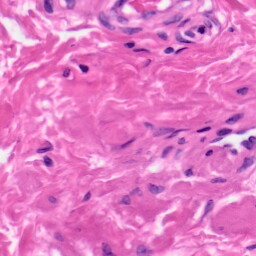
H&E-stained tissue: Skin